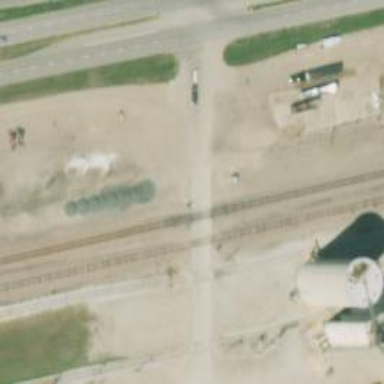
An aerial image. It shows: Level crossing along the railway.